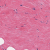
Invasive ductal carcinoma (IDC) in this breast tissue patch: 0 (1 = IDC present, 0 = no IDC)